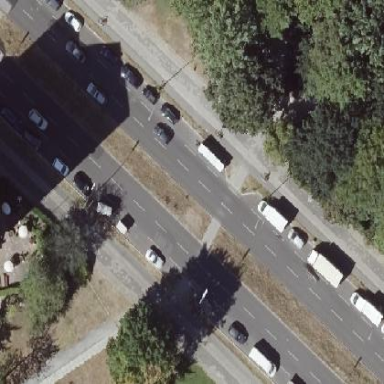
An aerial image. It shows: Grass area with traffic island.